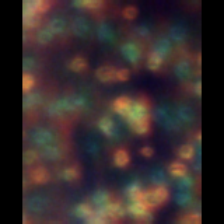
Taxon: Phaeocystis
Group: Other